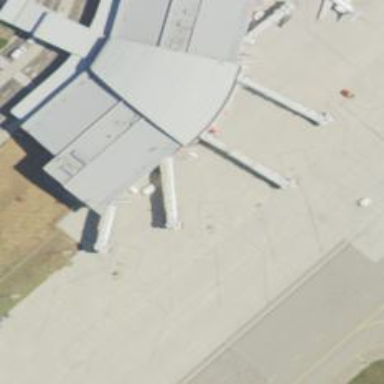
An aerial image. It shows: Airport gate.